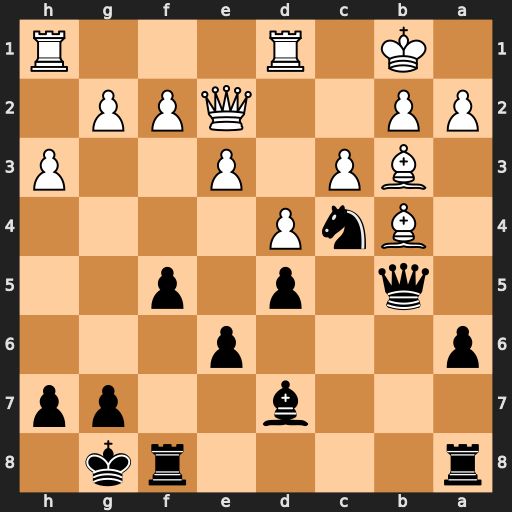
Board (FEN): r4rk1/3b2pp/p3p3/1q1p1p2/1BnP4/1BP1P2P/PP2QPP1/1K1R3R
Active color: b
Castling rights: -
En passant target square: -
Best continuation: Na3+ Kc1 Qxe2